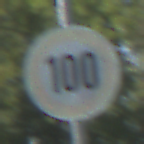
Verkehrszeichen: Geschwindigkeit100
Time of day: Midday
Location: Outdoor (Nature)
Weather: Clear
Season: NotSpecified
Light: Natural